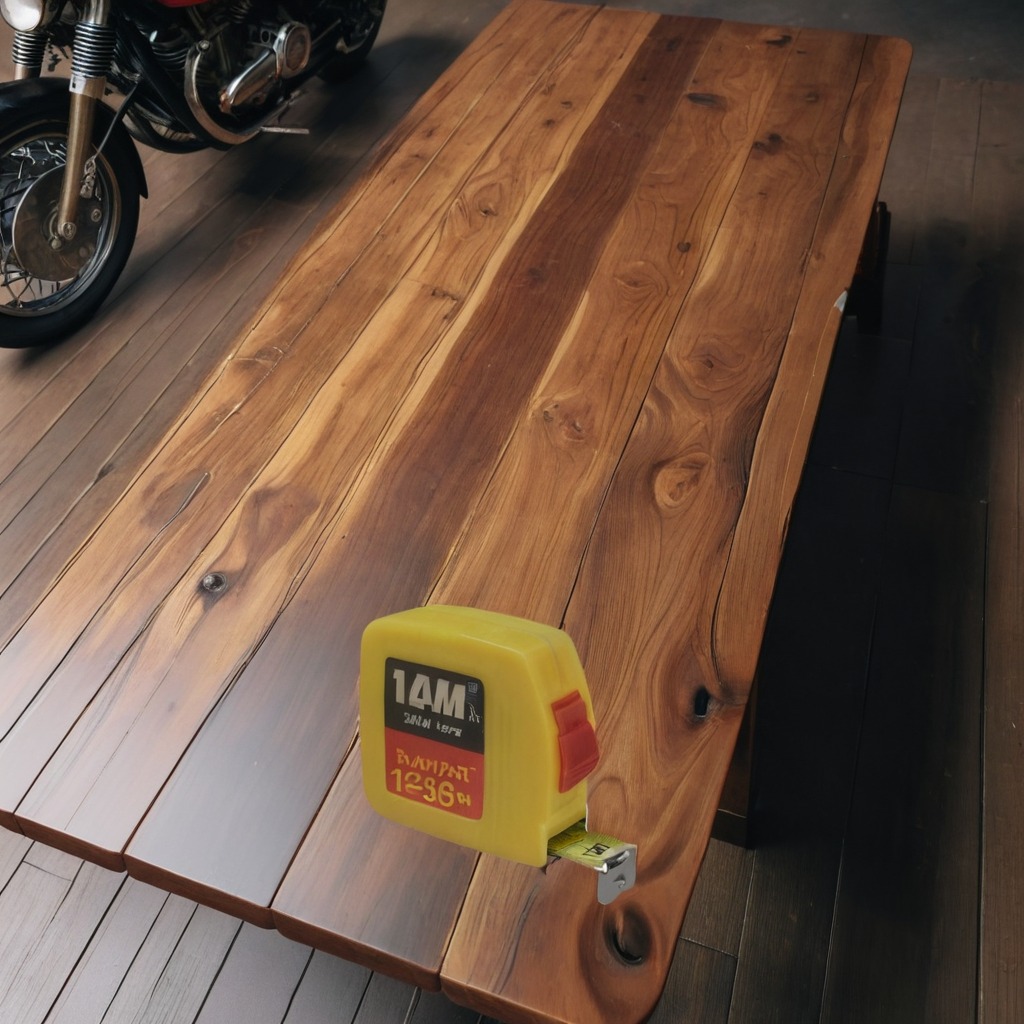
A measuring tape lies on an oil-spilled wooden table in a vintage motorcycle garage.